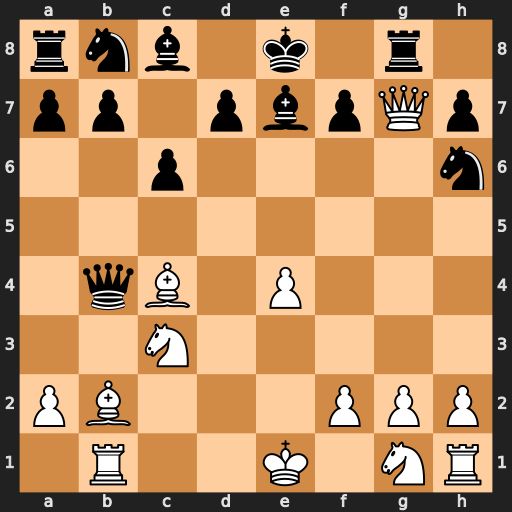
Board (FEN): rnb1k1r1/pp1pbpQp/2p4n/8/1qB1P3/2N5/PB3PPP/1R2K1NR
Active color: w
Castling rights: Kq
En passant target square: -
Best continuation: Bxf7+ Nxf7 Qxg8+